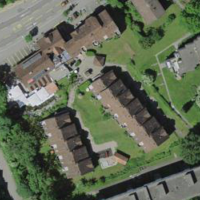
EUNIS habitat code: 55
Species observed at this site:
Leucojum vernum
Medicago sativa
Ilex aquifolium